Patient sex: F
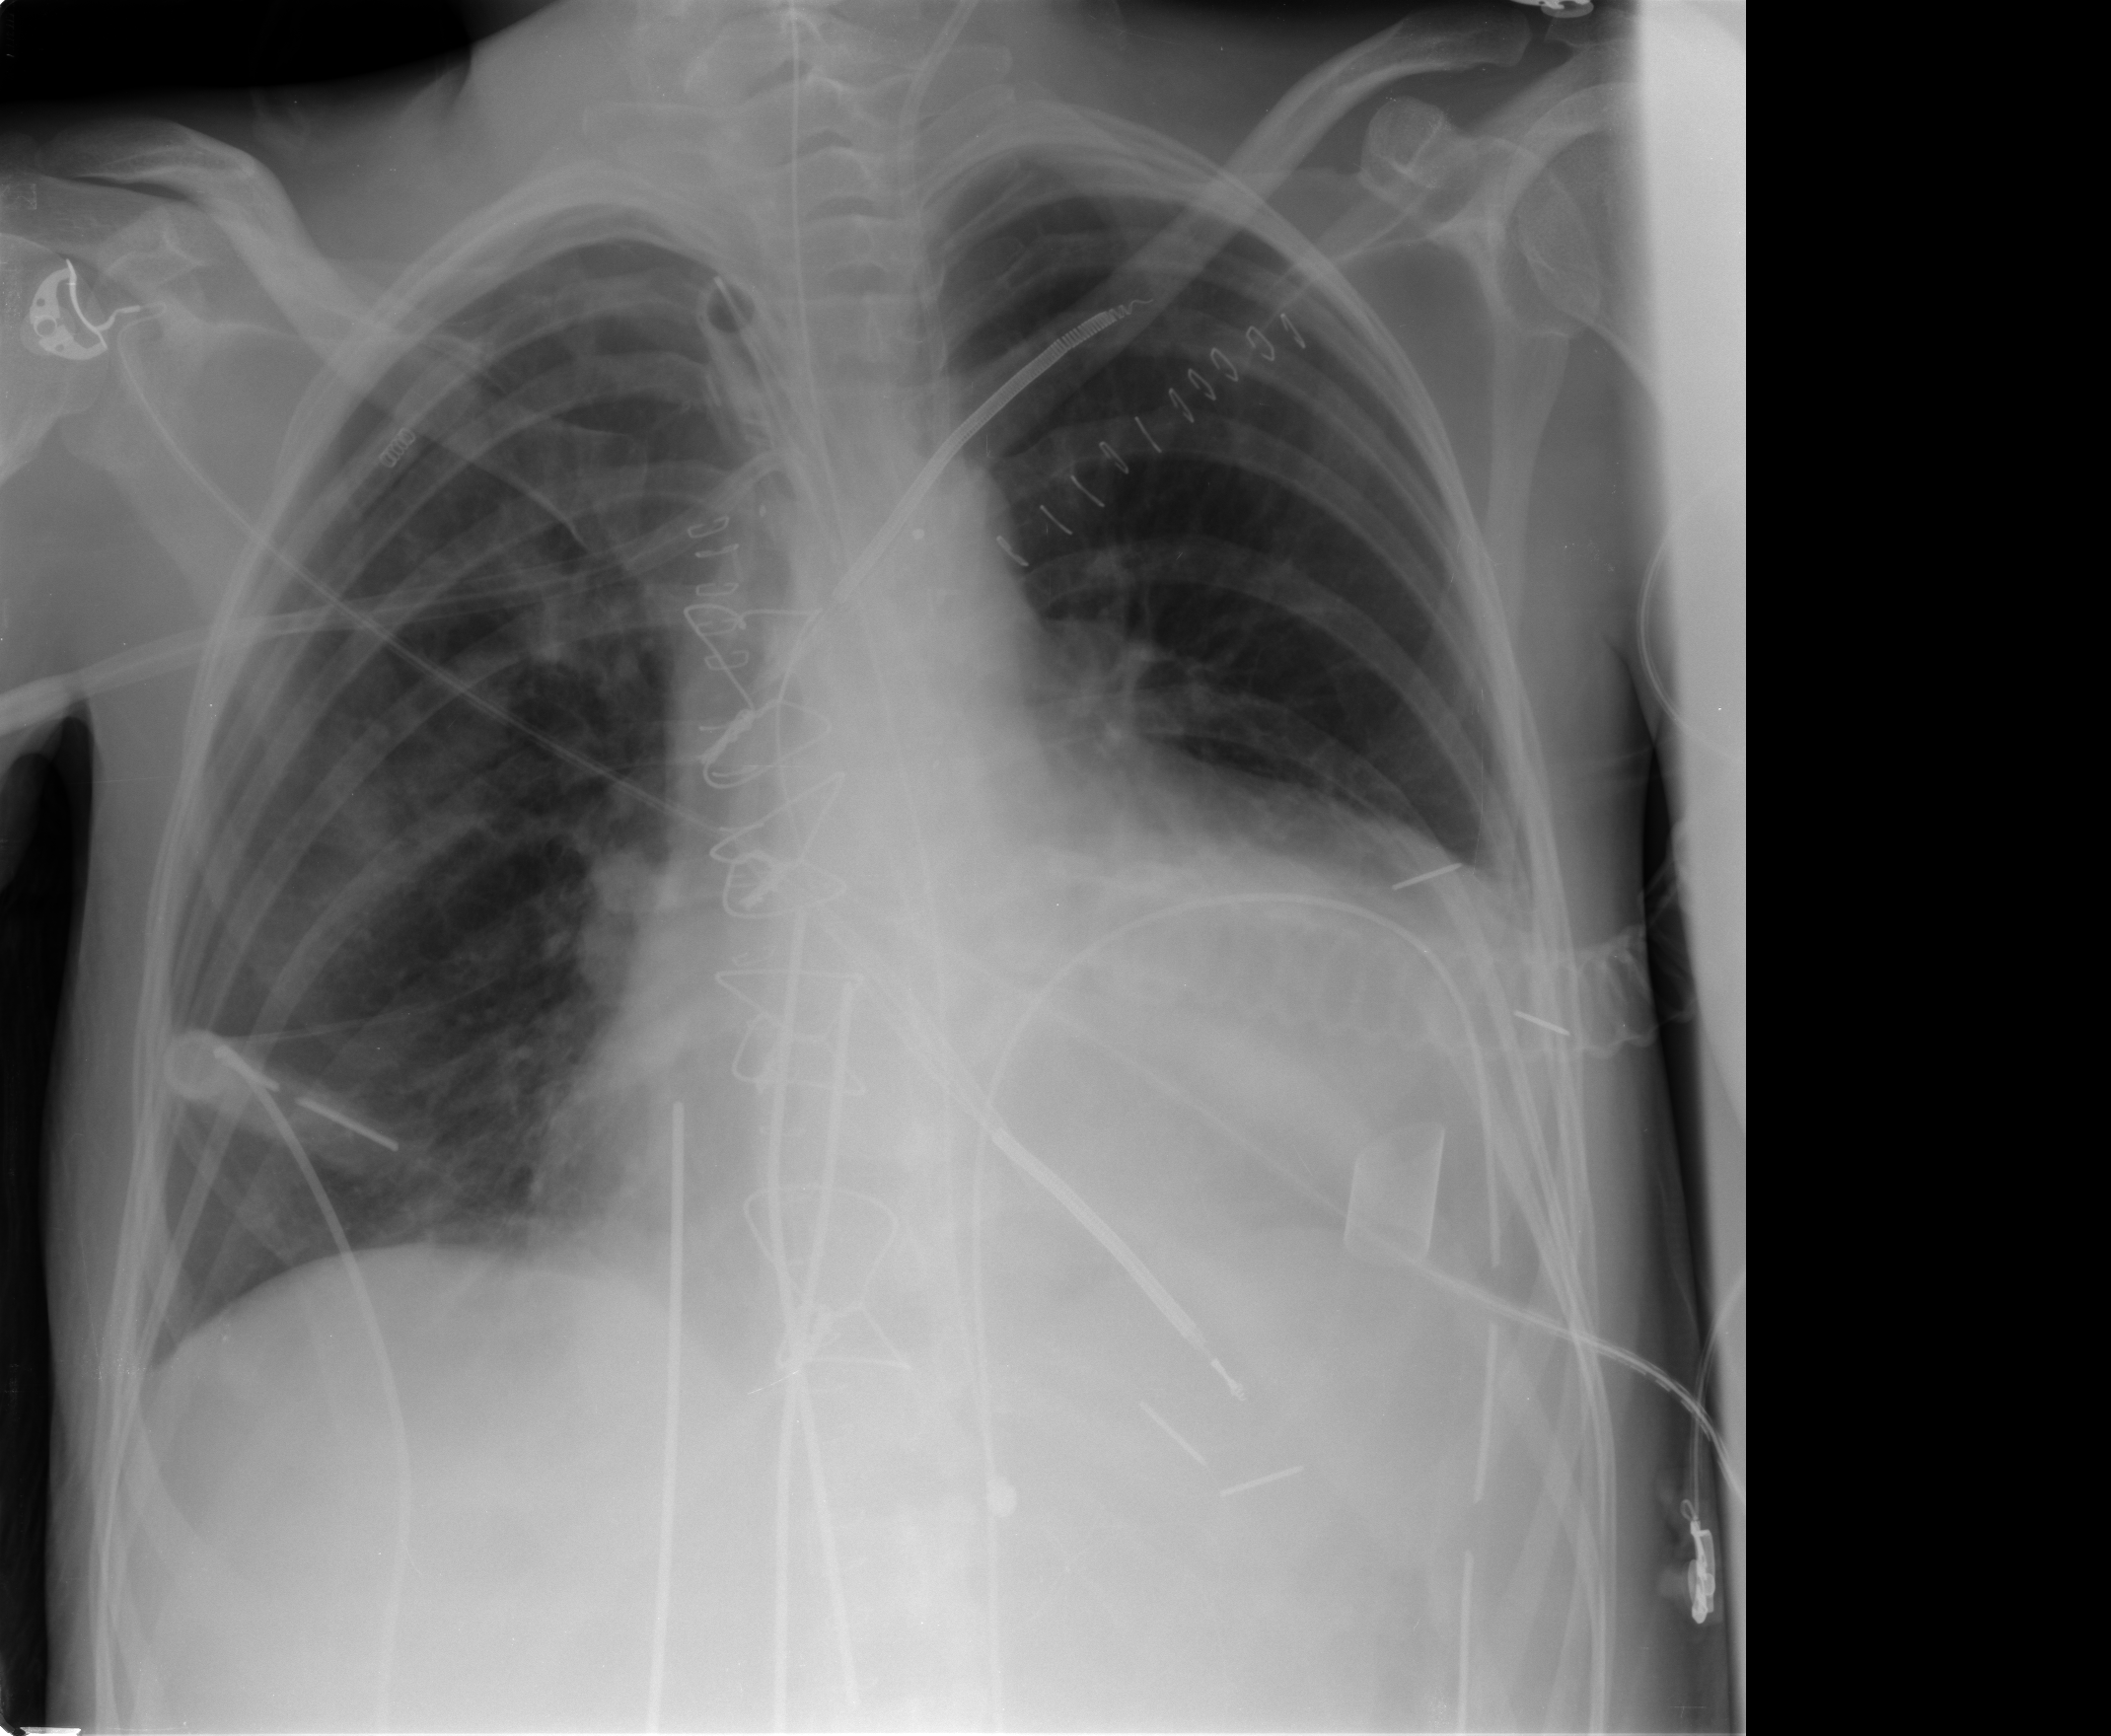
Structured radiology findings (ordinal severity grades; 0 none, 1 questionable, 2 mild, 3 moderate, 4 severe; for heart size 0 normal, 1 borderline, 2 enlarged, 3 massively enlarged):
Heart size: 2
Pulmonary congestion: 0
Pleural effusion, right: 0
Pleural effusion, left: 0
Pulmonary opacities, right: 2
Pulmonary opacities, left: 0
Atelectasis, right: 2
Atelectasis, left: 2